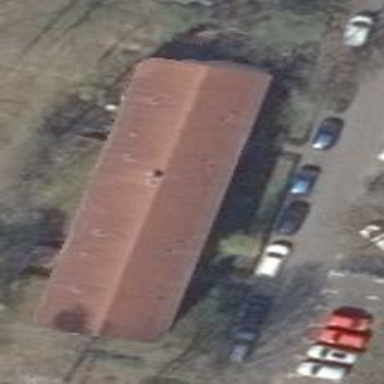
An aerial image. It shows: Gabled roof apartments building.